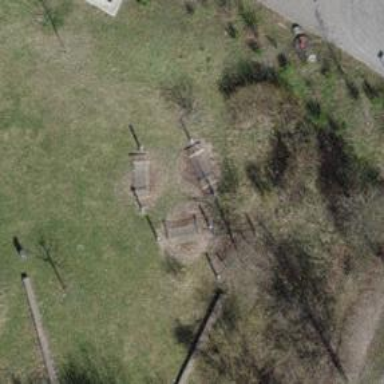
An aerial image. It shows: Playground area for leisure activities on the land.